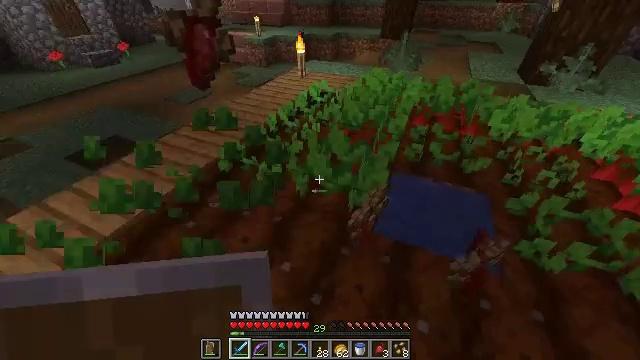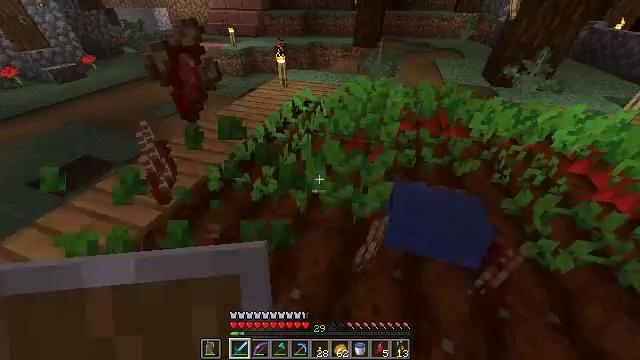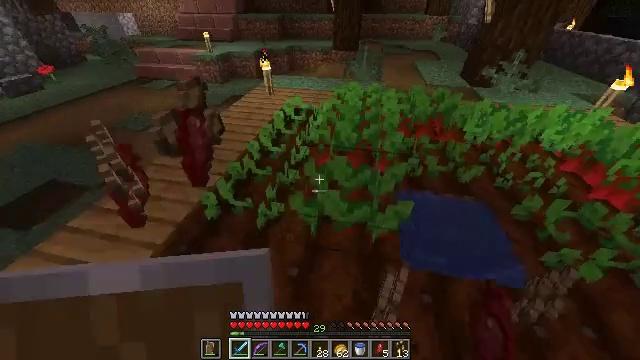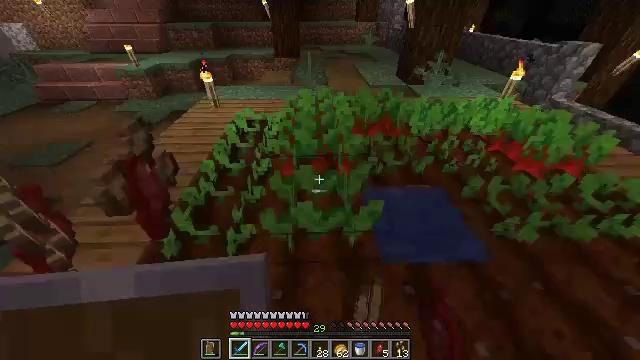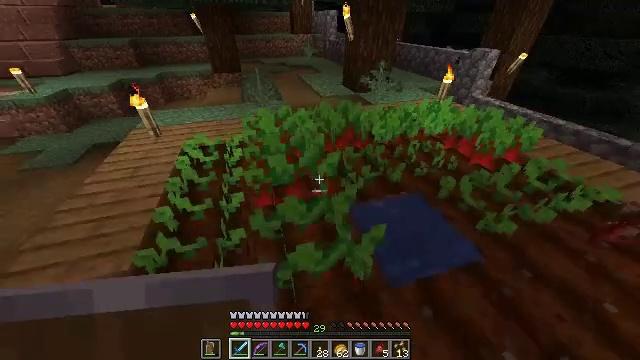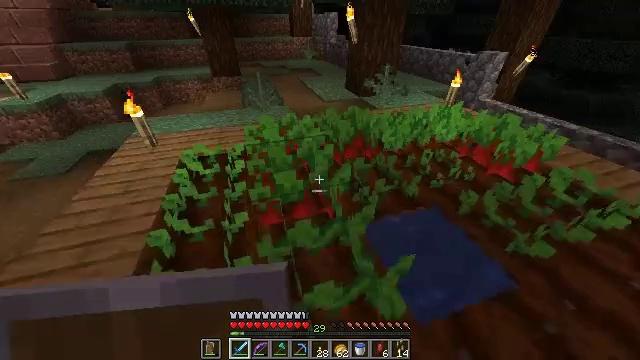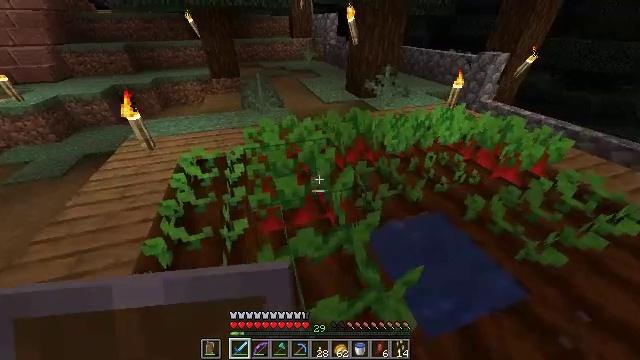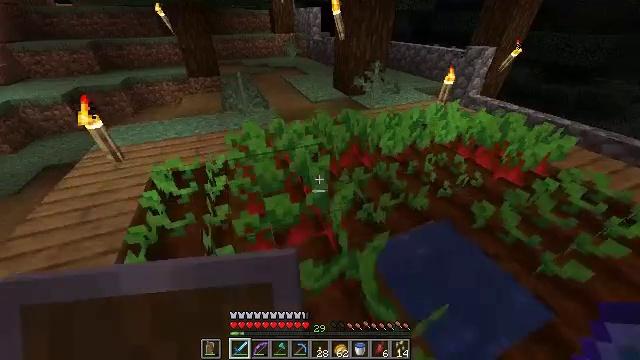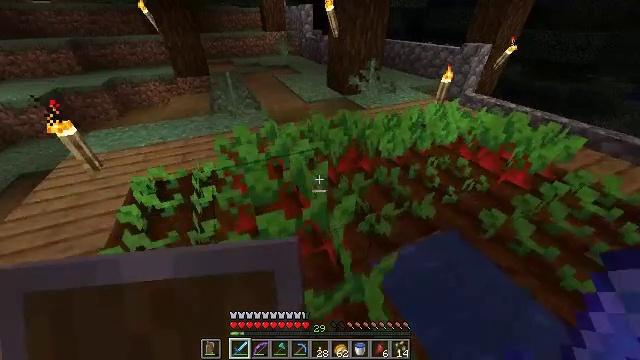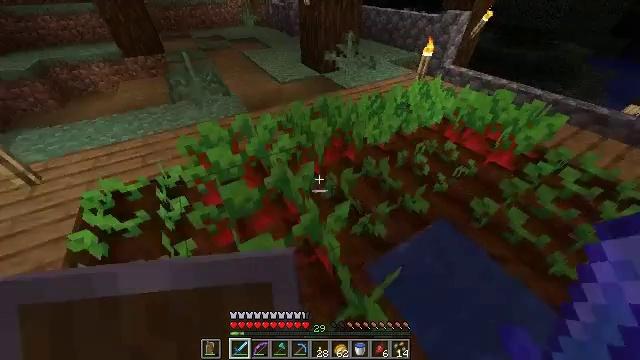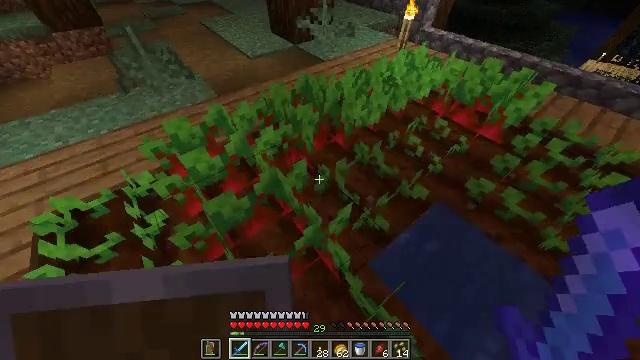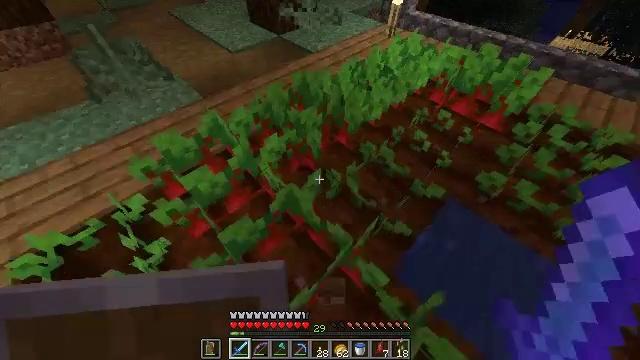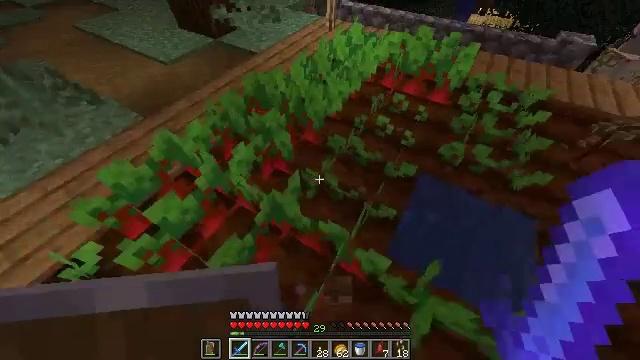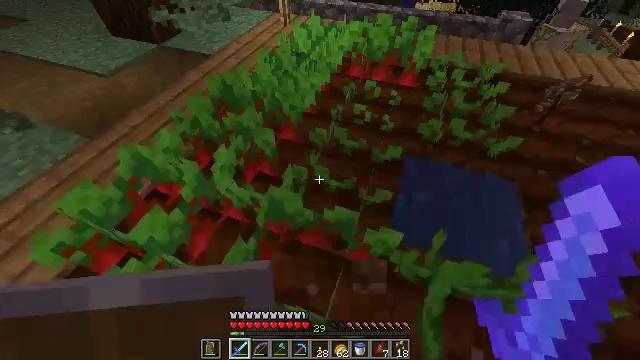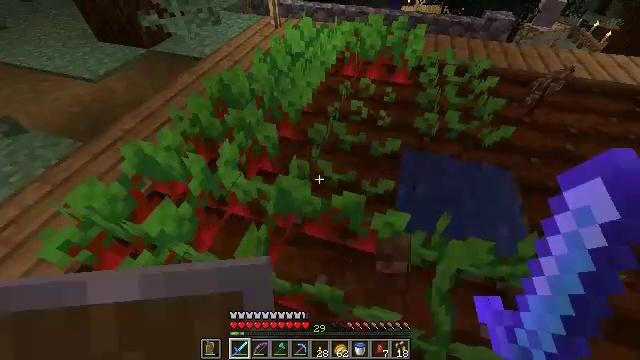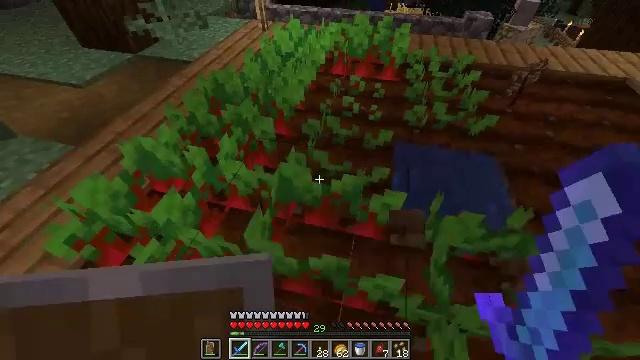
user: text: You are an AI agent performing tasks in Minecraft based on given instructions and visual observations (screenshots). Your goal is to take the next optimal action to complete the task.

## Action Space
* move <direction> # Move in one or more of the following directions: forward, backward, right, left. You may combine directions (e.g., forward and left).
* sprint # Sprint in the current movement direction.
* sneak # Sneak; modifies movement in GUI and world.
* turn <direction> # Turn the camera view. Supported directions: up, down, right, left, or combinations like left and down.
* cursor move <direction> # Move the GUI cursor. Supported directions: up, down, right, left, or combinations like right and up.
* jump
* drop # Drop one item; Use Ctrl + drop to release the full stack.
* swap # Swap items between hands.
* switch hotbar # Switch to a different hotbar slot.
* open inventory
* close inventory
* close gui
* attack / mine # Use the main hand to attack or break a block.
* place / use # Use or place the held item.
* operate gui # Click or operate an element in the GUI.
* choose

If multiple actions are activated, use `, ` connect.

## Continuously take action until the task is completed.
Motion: motion action
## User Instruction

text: Mine beetroots from the garden.
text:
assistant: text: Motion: move forward and move left, turn right
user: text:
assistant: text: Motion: move forward and move left, turn right
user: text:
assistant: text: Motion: move forward and move left, turn right and up
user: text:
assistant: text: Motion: move forward, turn right and up
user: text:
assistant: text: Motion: move forward
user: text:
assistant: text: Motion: move forward
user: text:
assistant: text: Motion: move forward, turn right and down
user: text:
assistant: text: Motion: move forward, turn right
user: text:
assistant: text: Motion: move forward and move left, turn right and down
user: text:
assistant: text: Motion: move forward and move left, turn right and down
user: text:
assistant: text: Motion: move back and move left, turn right and down
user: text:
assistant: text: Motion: move back and move left, turn right
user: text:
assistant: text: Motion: move back and move left, turn right and up
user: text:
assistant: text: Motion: move back, turn right and up
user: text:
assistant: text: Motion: turn right and up
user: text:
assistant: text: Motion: turn right
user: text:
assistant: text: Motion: no_op
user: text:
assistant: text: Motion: no_op
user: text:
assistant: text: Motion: no_op
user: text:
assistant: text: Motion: no_op
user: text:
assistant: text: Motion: attack / mine
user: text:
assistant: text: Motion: move left, attack / mine
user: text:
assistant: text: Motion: move left, turn left
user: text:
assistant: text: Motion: move left, turn left
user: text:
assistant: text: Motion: no_op
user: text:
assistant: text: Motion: attack / mine
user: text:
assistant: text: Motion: move forward, turn right and up, attack / mine
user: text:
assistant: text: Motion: move forward, turn right and up
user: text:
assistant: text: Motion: move forward, turn right and up
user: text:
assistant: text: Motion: no_op